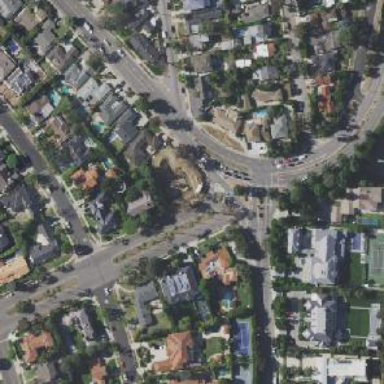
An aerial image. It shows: Secondary road bordered by residential properties.